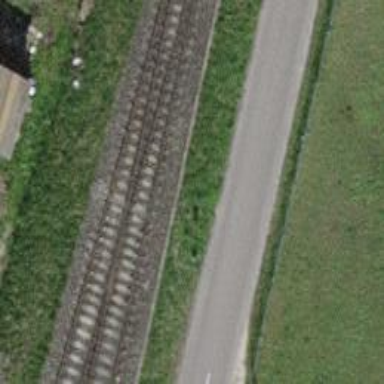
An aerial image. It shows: Railway switch.